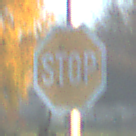
Verkehrszeichen: Stop
Umgebung: Outdoor, Nature
Tageszeit: SunriseSunset
Wetter: Clear
Licht: Natural
Jahreszeit: NotSpecified
Kontrast: HighContrast